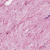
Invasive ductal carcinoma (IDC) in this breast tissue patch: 1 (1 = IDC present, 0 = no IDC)